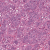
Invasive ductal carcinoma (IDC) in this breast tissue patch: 1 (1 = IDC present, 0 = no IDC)